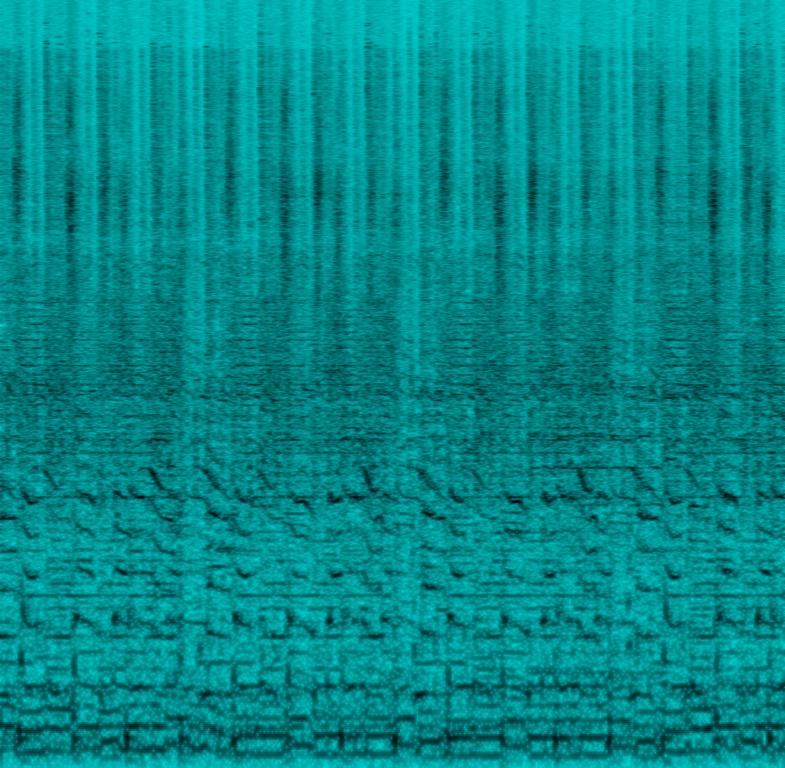
This song contains a male voice repeating the same melody in a loop while another male voice is singing on top in a higher register. An acoustic drum is holding a four on the floor groove with a kick on every beat. The e-bass and e-guitar are playing along to the loop, repeating themselves. This song may be playing at a live concert downtown.